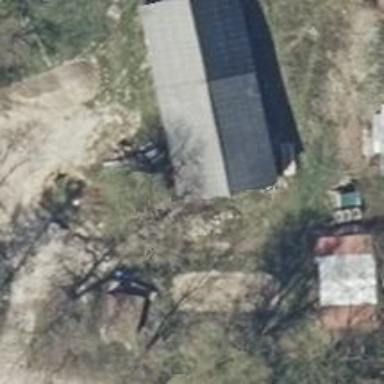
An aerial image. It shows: Barn.